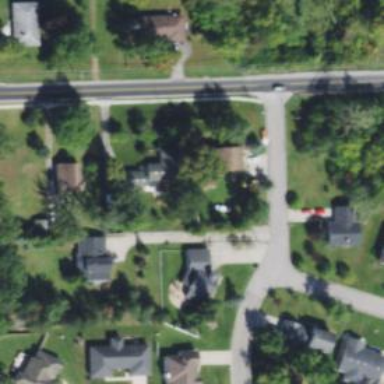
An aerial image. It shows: Driveway leading to service road.